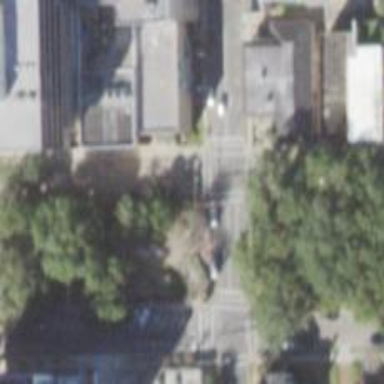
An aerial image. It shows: Marked footway crossing with lines.